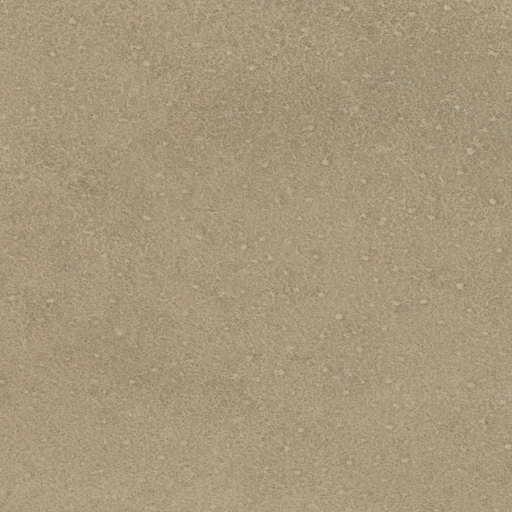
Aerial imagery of plain(s) in Utah named Browns Park containing only shrub